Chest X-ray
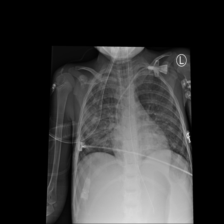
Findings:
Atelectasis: negative
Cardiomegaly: negative
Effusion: negative
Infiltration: positive
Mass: negative
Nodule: positive
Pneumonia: negative
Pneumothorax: negative
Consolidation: negative
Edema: negative
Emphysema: negative
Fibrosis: negative
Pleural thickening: negative
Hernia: negative